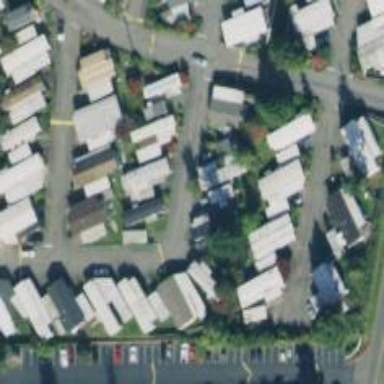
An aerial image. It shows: Living street.